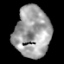
Tissue: lung
Cell type: T cells
Senescence score: 0.1601
Nuclear area (px): 1785
Mean DAPI intensity: 160.798